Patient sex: F
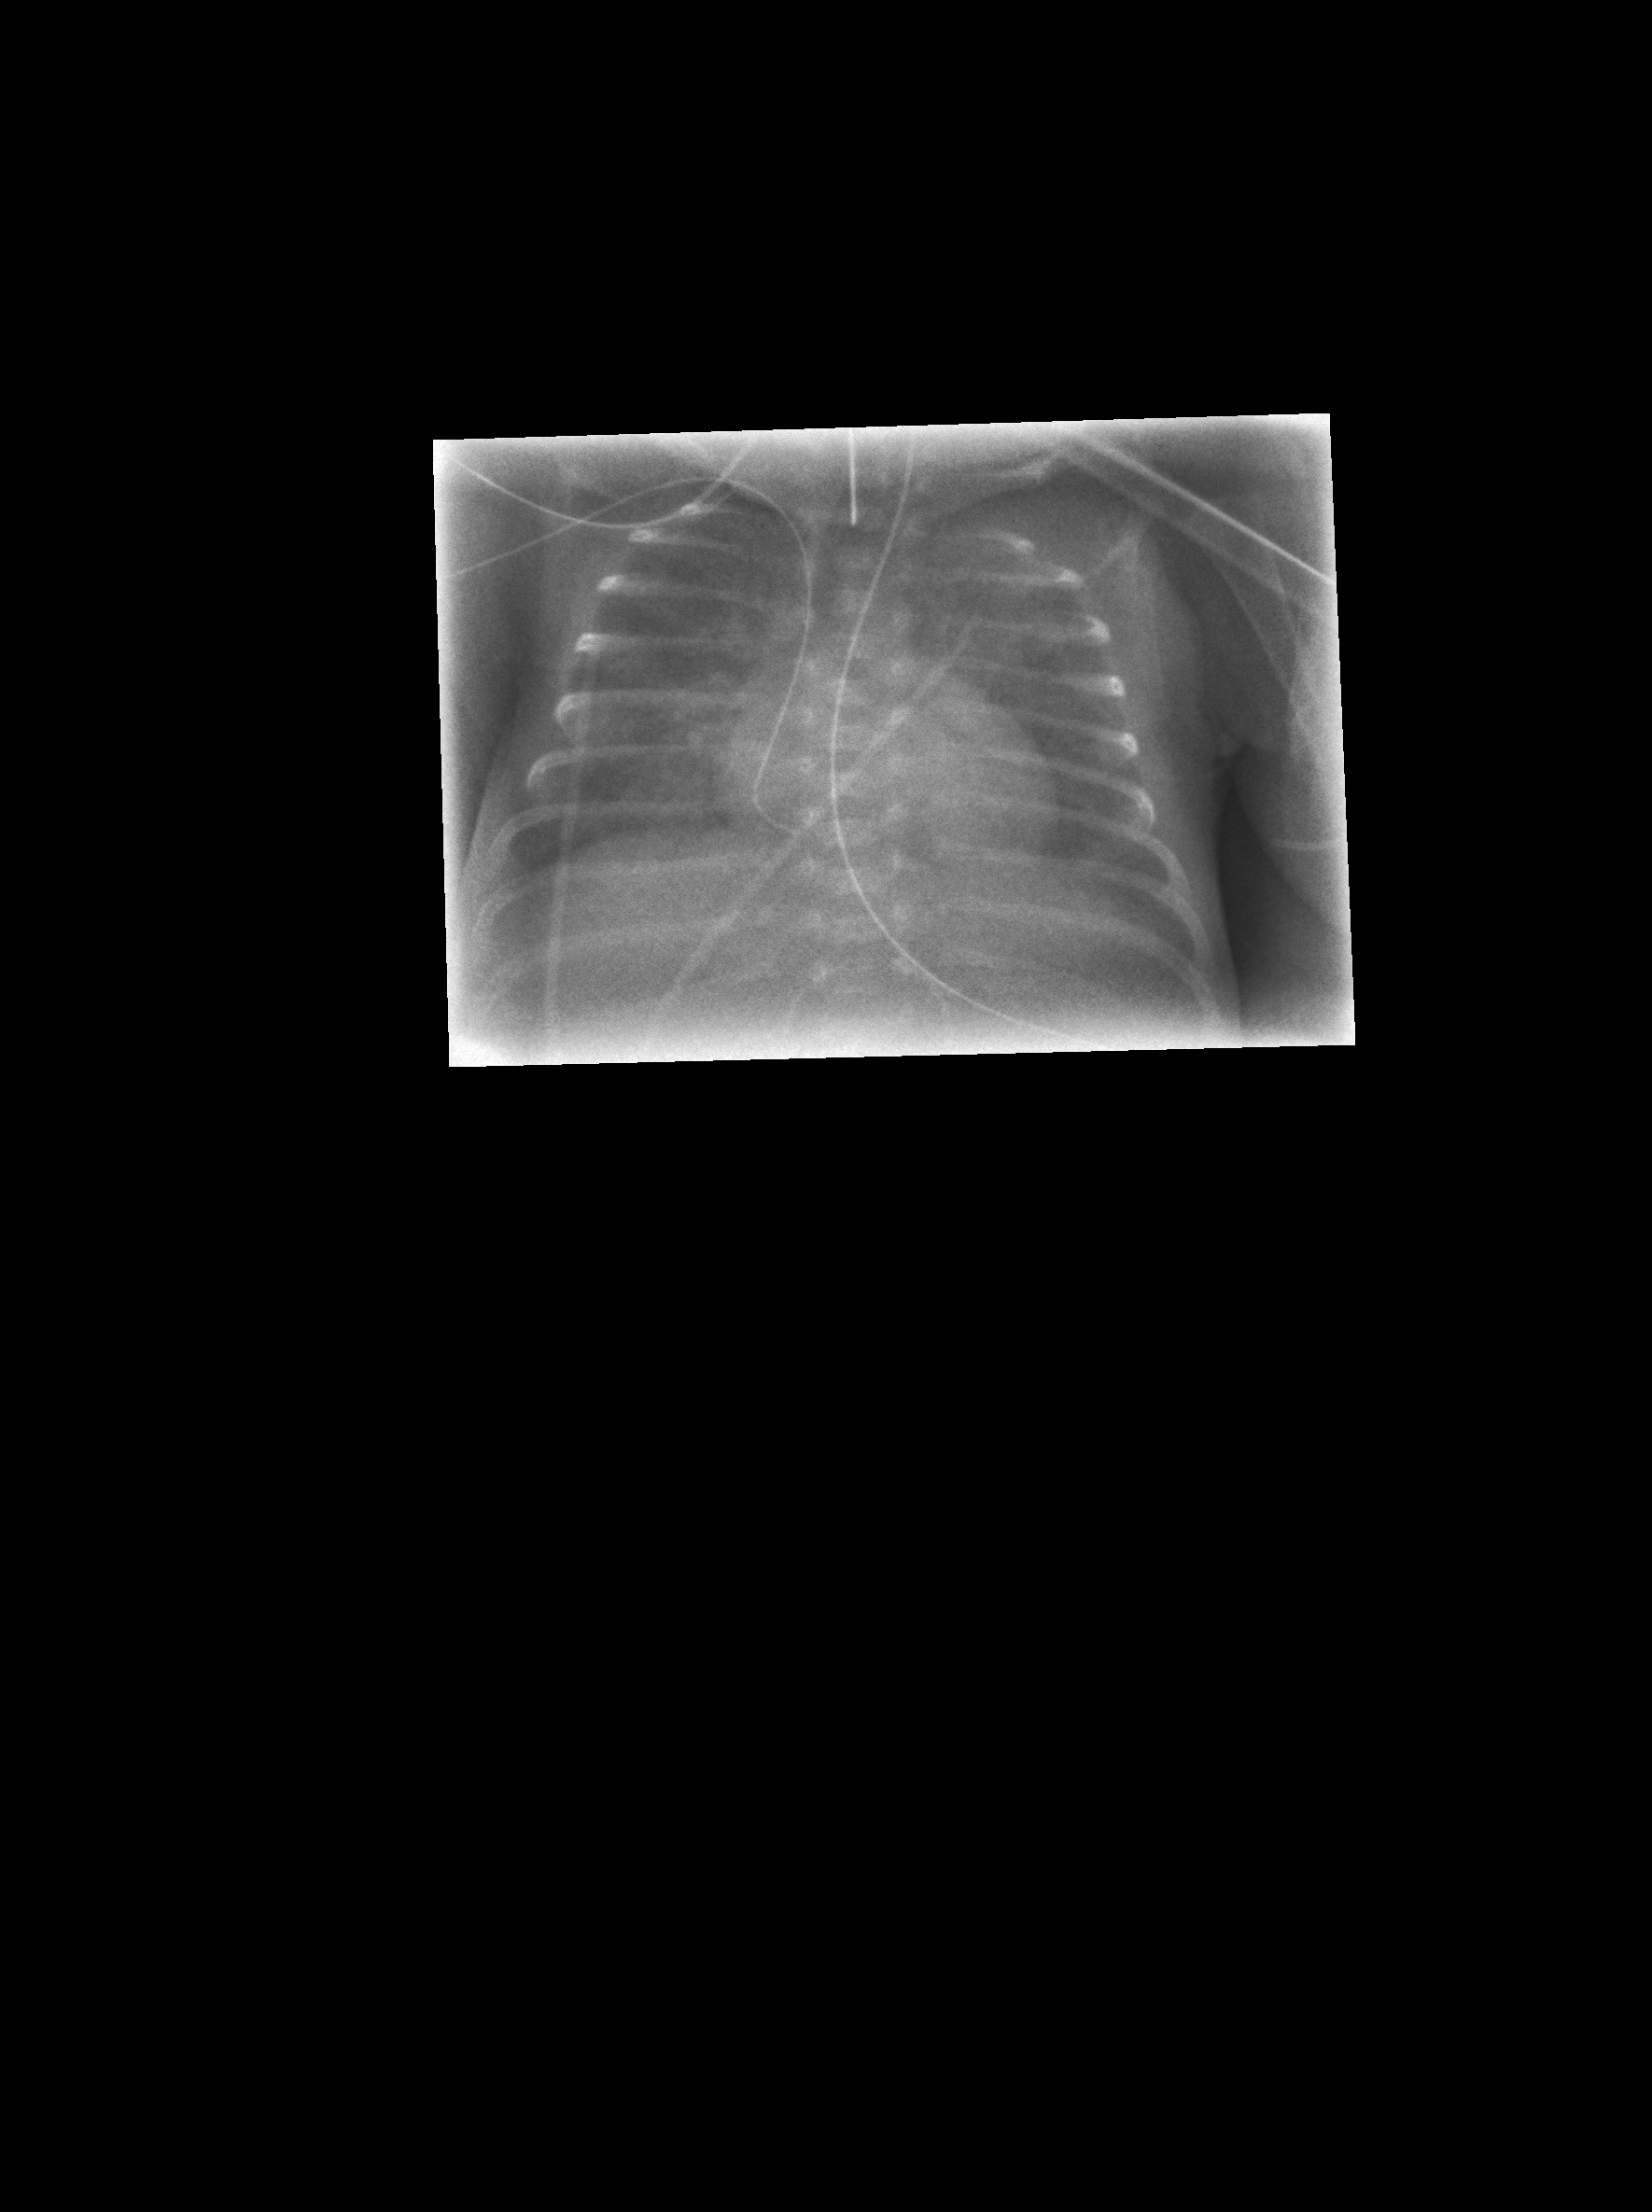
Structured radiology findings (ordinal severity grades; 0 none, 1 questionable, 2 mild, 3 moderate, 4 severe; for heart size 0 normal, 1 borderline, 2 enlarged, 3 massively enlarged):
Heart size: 0
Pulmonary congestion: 0
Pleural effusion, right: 0
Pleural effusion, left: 0
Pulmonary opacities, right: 2
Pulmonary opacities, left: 2
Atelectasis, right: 0
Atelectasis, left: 0